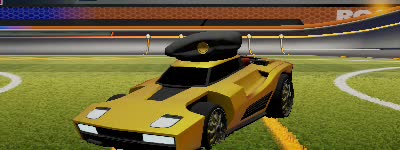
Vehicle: breakout